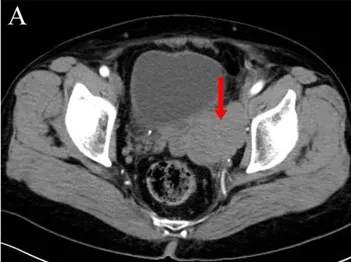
(A) CT scan showed a pelvic space-occupying lesion (in 2020).
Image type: radiology (ct)